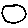
Label: moon